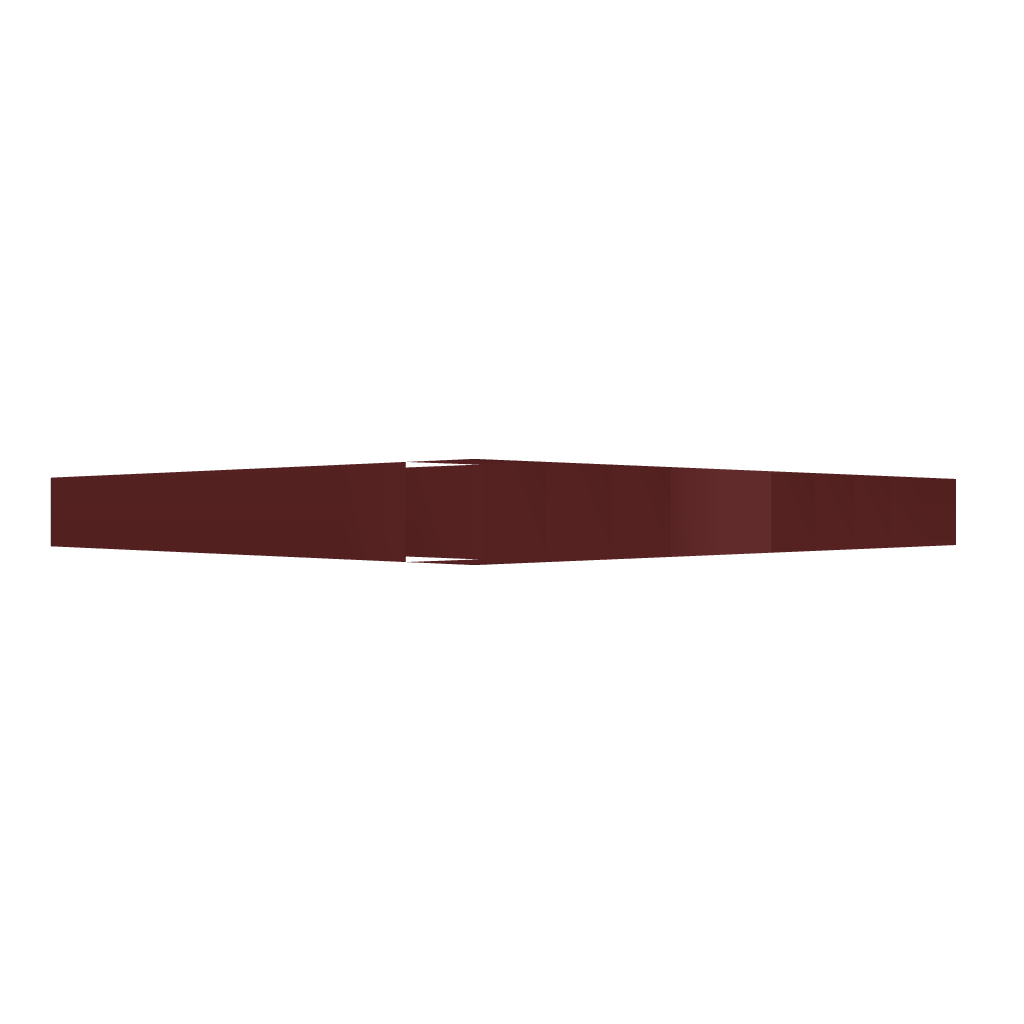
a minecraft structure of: Nether tree